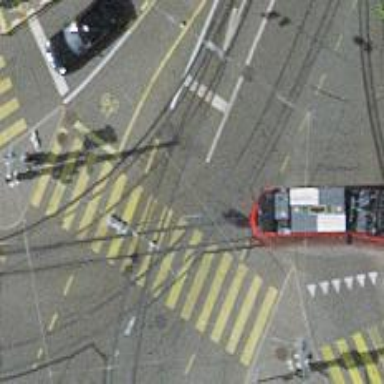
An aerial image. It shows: Railway crossing.